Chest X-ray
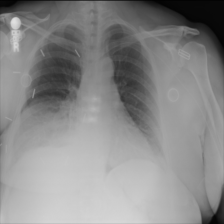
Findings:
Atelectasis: negative
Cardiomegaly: negative
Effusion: positive
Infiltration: negative
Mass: negative
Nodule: negative
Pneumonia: negative
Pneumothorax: negative
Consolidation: negative
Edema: negative
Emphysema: negative
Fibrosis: negative
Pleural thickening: negative
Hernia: negative